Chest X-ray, PA view. Patient: 63 years old, sex F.
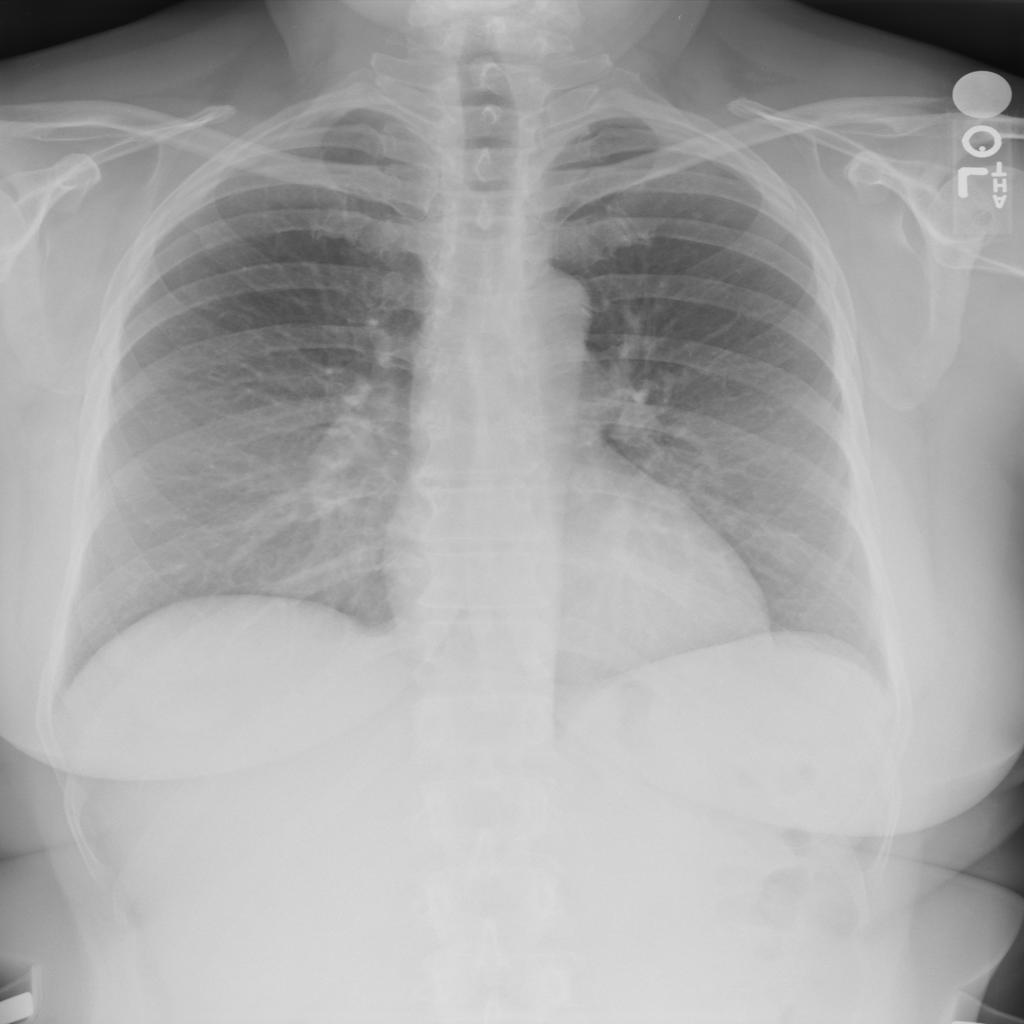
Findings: No Finding